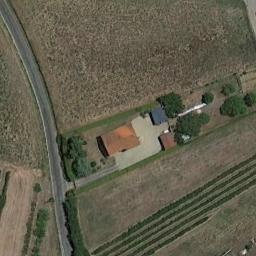
Label: residential